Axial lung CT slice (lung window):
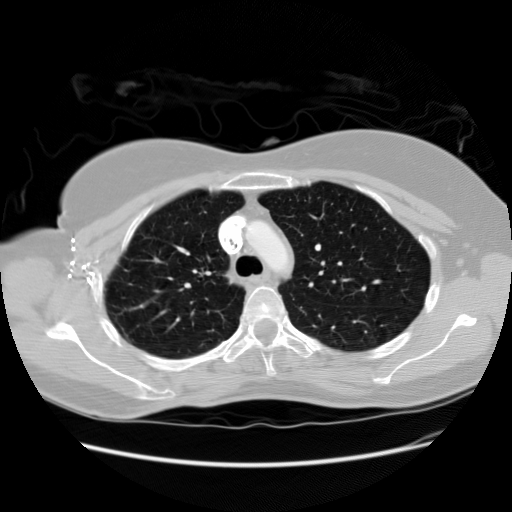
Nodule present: no